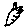
Label: hexagon